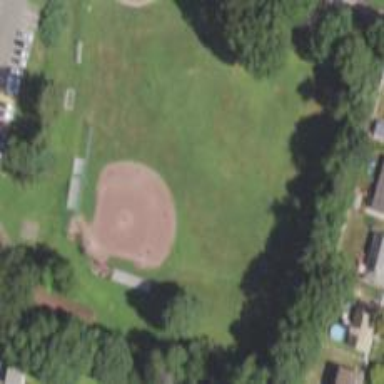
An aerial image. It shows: Baseball pitch for leisure and sports activities.